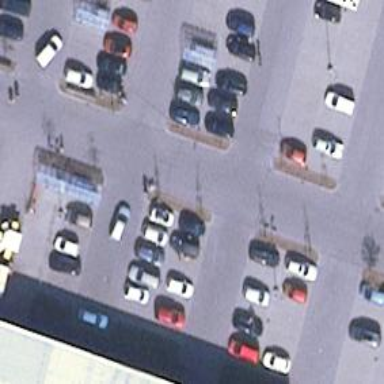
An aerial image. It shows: Parking aisle designated as service road.